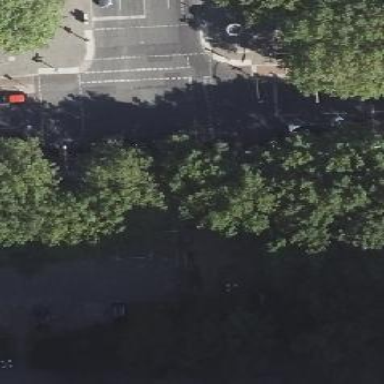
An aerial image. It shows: Footway surfaced with paving stones.